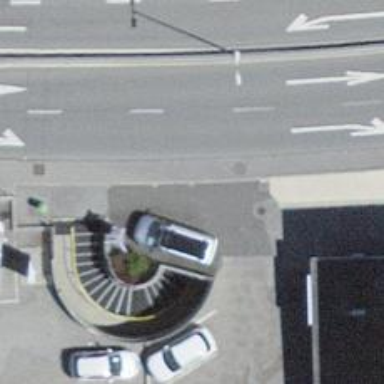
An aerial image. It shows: Tunnel with steps along the road.